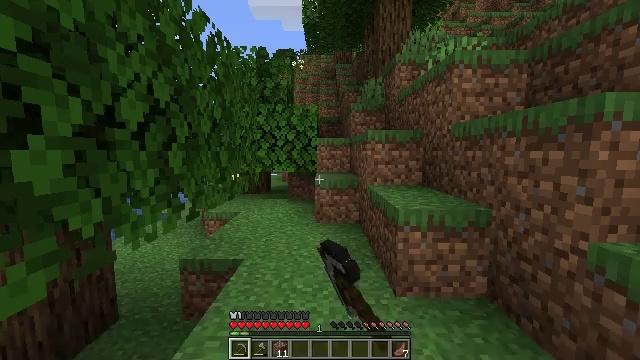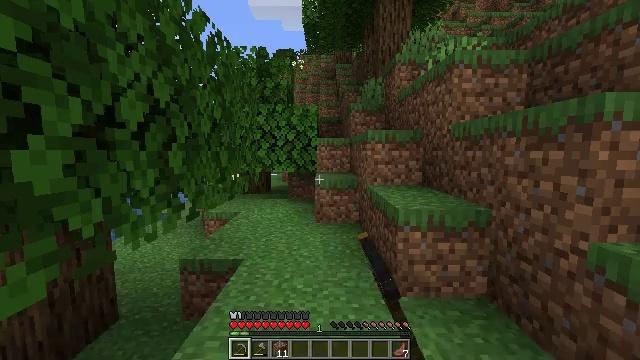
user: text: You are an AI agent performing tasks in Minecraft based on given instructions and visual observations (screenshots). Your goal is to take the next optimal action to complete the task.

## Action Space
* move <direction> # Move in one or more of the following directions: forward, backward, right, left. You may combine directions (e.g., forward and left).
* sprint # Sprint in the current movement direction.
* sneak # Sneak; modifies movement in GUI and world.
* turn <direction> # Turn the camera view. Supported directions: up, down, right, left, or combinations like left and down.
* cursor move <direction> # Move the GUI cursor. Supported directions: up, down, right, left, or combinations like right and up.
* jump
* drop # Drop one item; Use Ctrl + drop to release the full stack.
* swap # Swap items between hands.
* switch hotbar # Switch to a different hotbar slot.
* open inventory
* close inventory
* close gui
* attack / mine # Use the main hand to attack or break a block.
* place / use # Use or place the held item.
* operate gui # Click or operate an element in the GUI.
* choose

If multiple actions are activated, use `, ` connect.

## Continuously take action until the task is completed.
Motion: motion action
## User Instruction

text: drop glistering melon slice
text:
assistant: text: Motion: no_op
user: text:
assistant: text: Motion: no_op